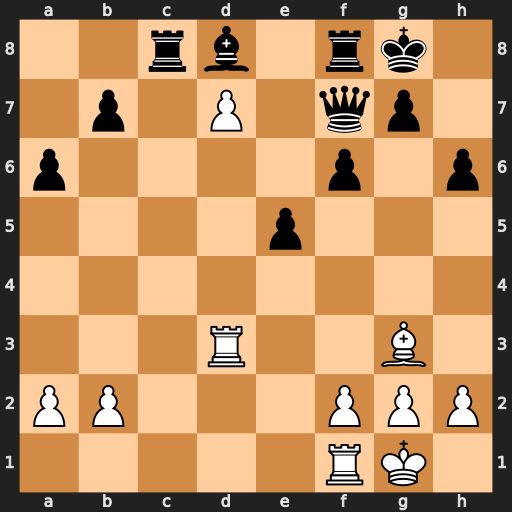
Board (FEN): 2rb1rk1/1p1P1qp1/p4p1p/4p3/8/3R2B1/PP3PPP/5RK1
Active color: w
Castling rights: -
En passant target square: -
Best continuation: dxc8=Q